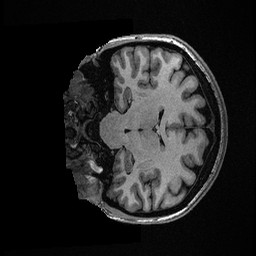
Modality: T1w
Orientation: coronal
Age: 33
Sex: female
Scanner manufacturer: ge
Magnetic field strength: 3 T
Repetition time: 0.007208 s
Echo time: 0.003076 s